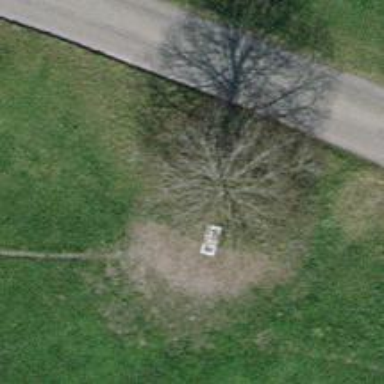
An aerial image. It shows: Brown bench in the vicinity.